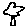
Label: tree